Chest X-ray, PA view. Patient: 36 years old, sex F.
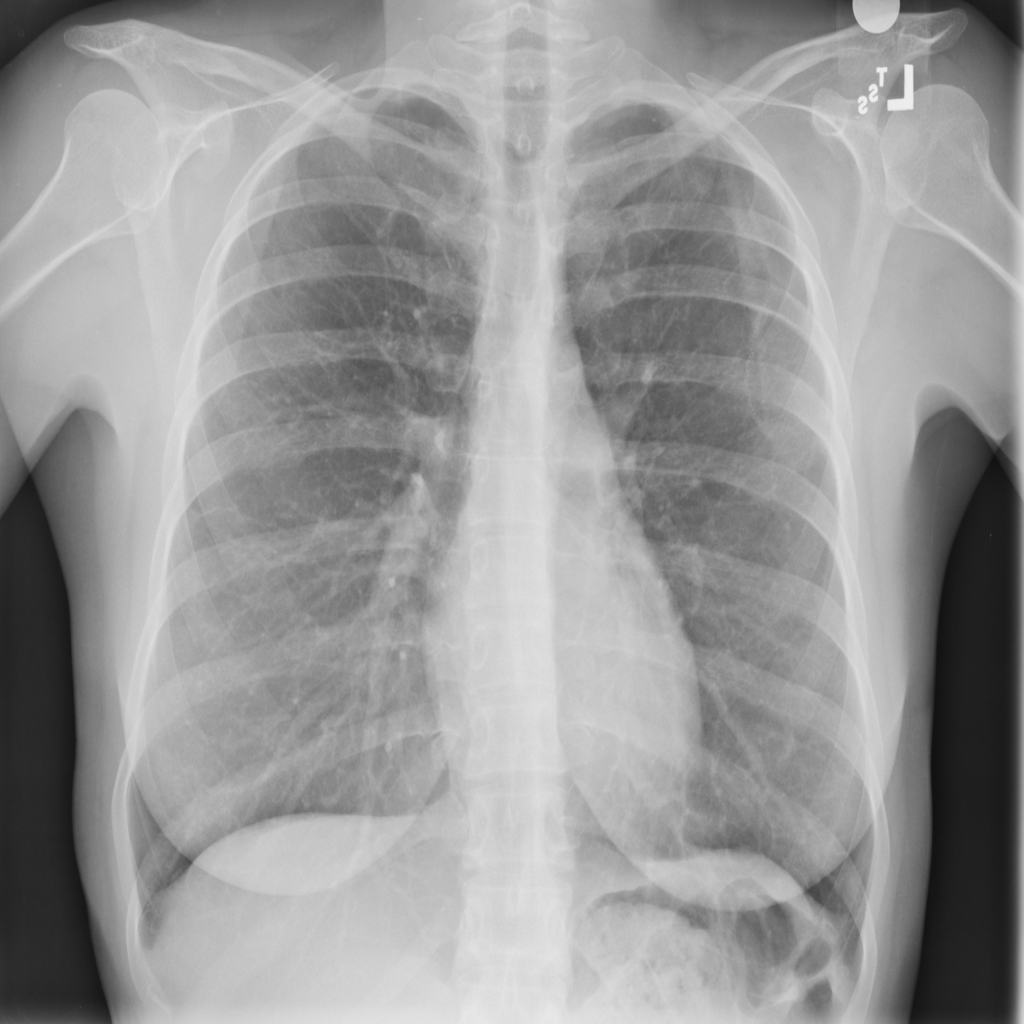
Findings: No Finding